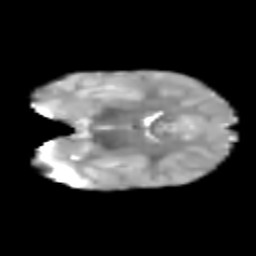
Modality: T2w
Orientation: coronal
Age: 6
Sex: female
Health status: healthy